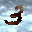
Label: 3